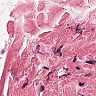
Metastatic tissue present: no